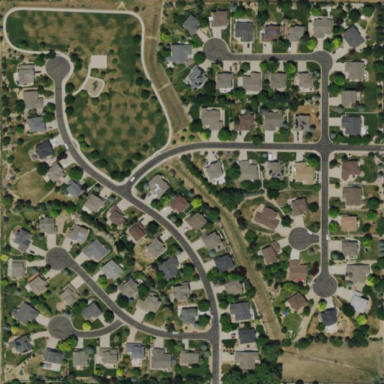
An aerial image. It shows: This residential area consists of single-family homes.